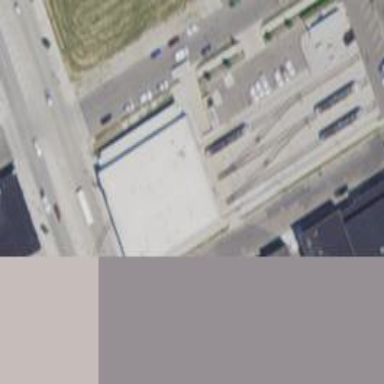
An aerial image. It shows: Tram railway passing through service yard.